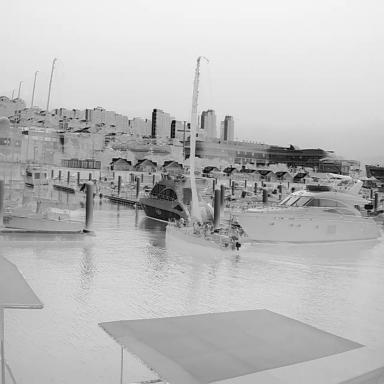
There are six objects shown in the infrared image, including three sailboats, and three canoes.